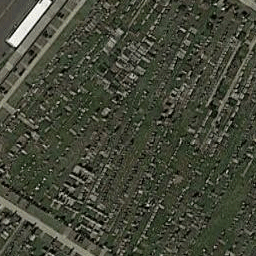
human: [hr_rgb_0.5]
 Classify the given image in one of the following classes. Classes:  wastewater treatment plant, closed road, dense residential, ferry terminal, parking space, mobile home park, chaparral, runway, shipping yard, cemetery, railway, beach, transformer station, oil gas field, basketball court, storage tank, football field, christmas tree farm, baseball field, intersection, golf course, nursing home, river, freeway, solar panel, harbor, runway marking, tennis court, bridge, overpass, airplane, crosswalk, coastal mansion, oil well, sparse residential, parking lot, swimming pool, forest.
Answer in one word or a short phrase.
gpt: cemetery